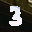
Label: 3